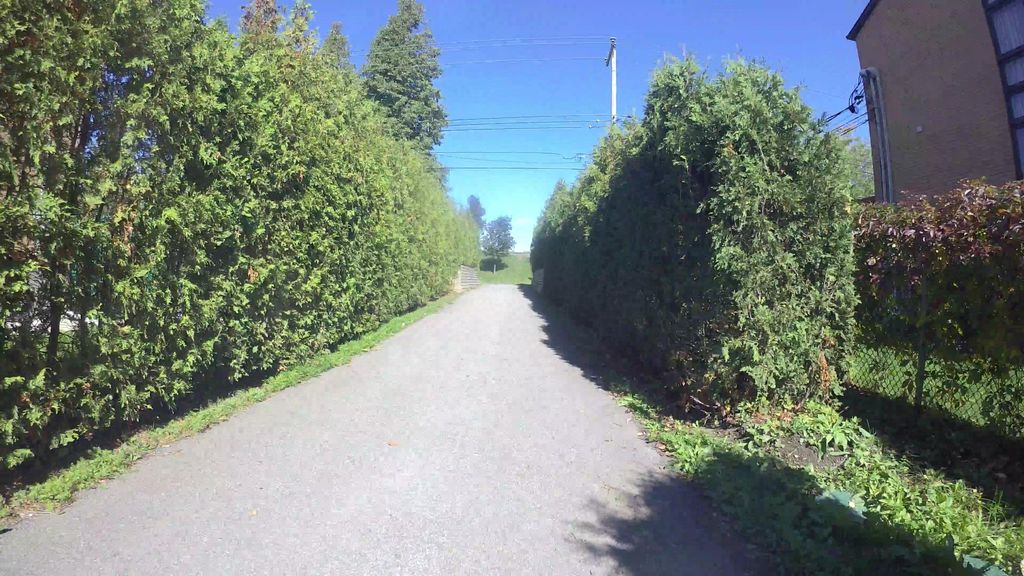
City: montreal